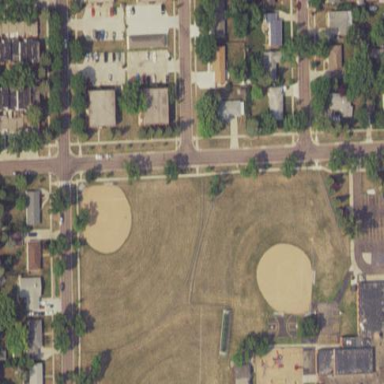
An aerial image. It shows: Softball pitch for leisure and sport activities.